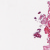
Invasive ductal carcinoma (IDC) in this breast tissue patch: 0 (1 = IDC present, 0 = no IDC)